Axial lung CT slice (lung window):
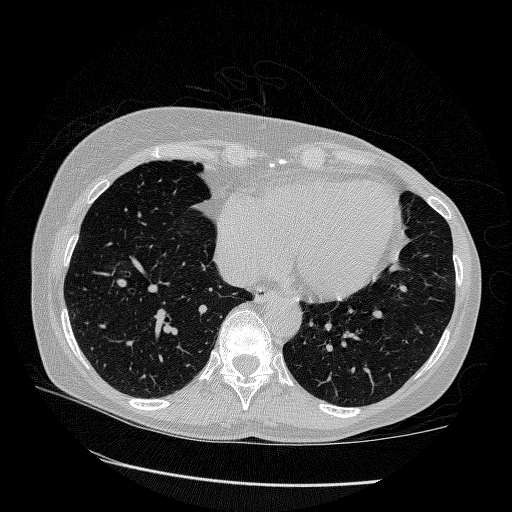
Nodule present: no